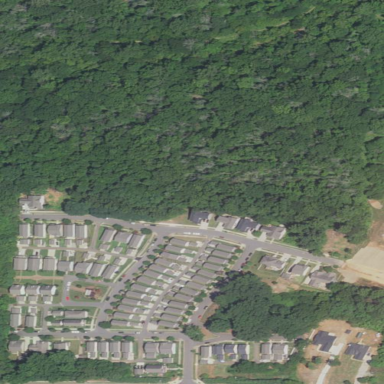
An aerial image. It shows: Residential area composed of single-family homes.